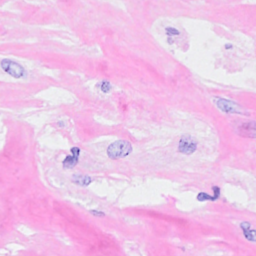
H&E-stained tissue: Breast